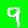
Digit: 9